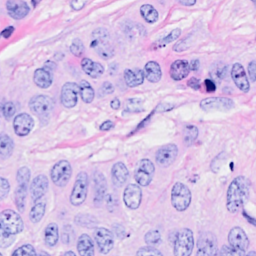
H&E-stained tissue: Breast